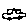
Label: car